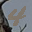
Label: 4